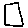
Label: square